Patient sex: M
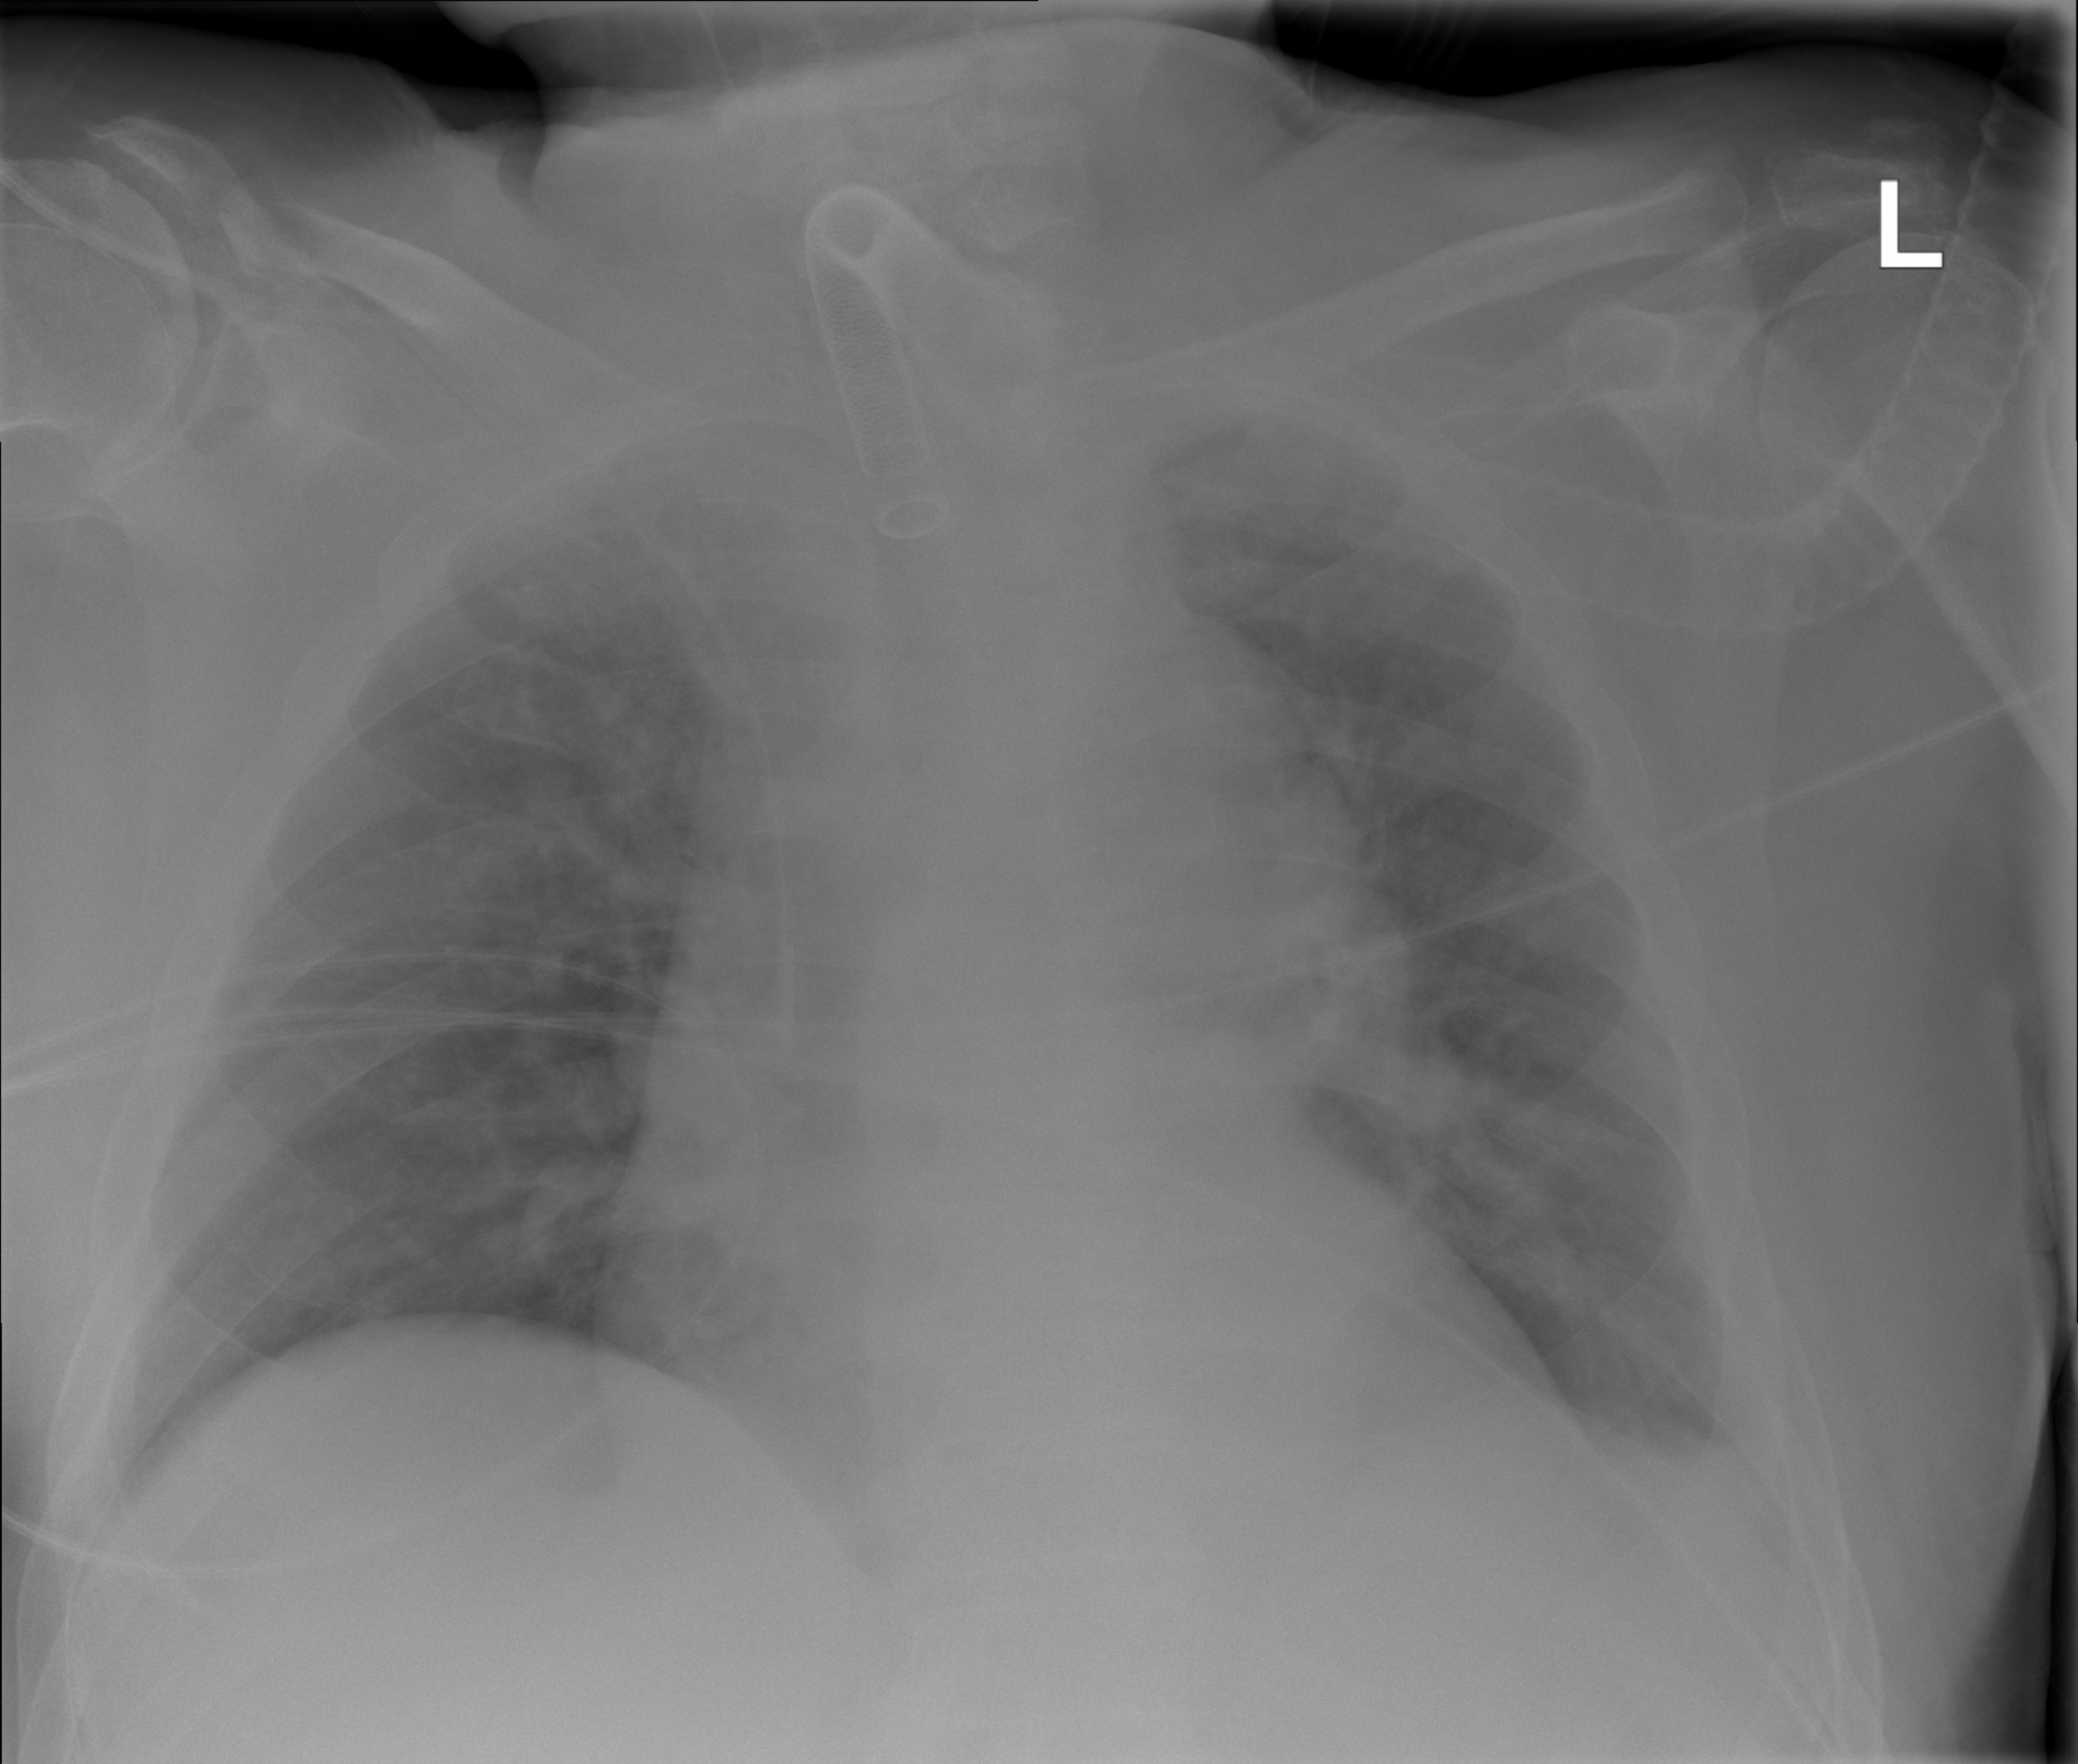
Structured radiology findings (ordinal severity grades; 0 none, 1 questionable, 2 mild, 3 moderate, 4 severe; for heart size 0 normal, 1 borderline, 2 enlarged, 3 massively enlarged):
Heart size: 1
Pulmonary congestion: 2
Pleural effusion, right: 0
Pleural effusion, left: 0
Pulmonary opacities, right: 0
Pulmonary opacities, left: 0
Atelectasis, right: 0
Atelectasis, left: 0